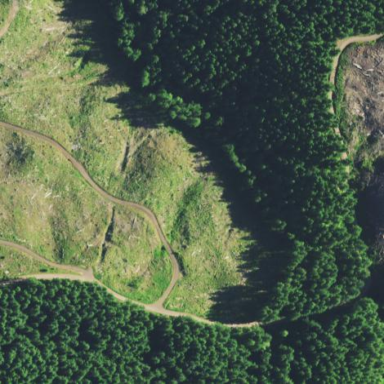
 likely man-made clearing in the landscape."